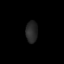
Tissue: lung
Cell type: Epithelial cells
Senescence score: 0.185
Nuclear area (px): 250
Mean DAPI intensity: 38.92